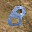
Label: 8